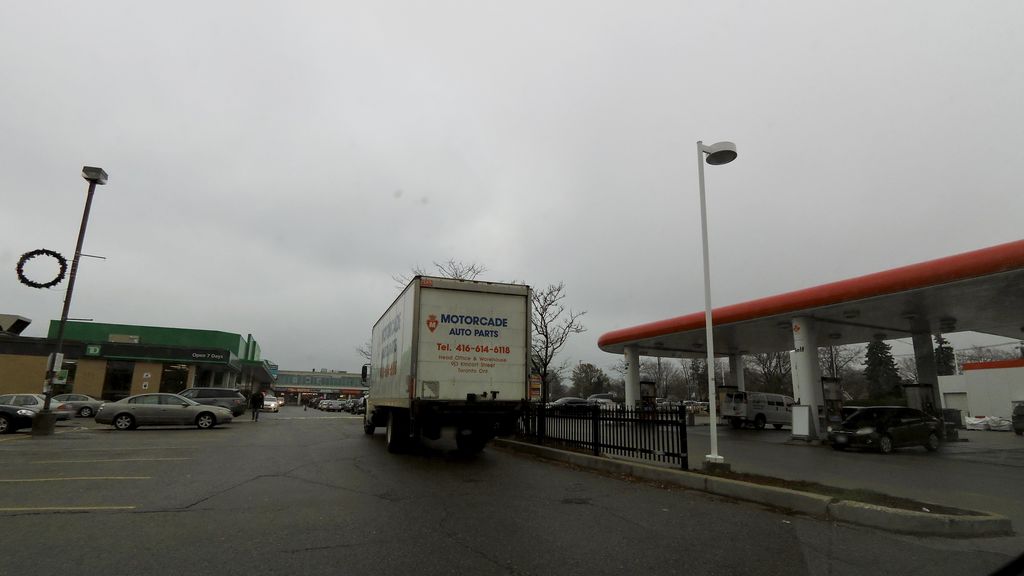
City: toronto